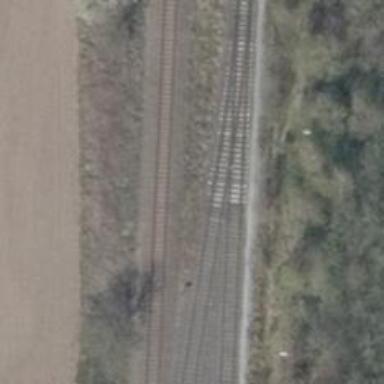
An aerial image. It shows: Railway spur junction.